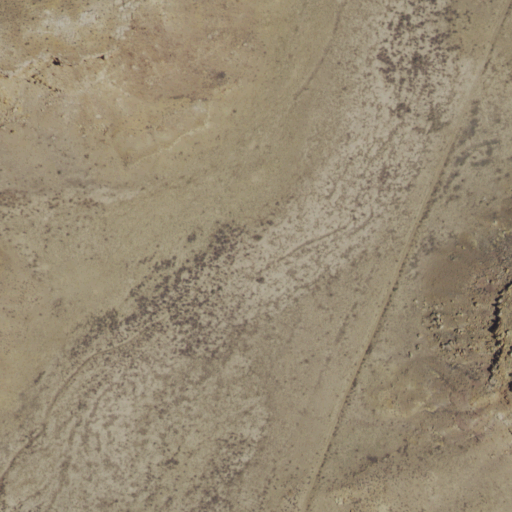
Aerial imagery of gap in New Mexico named South Gap containing only shrub